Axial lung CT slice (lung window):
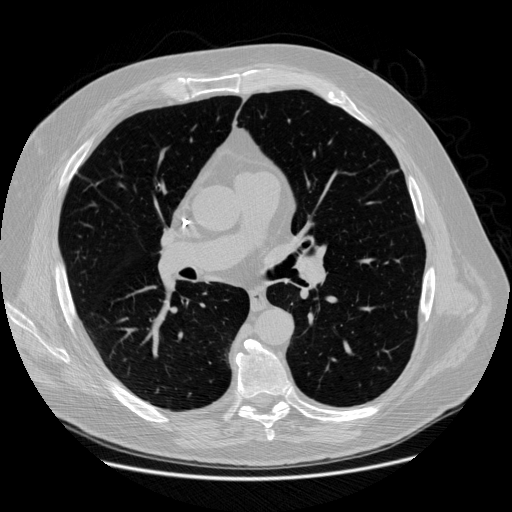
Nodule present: no